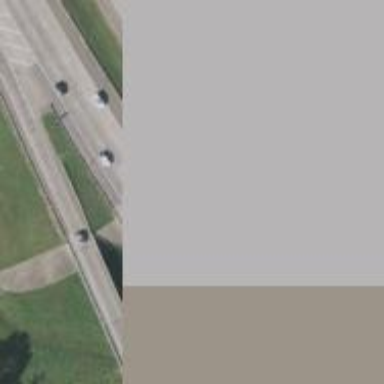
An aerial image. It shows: Motorway bridge.